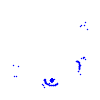
Particle: proton